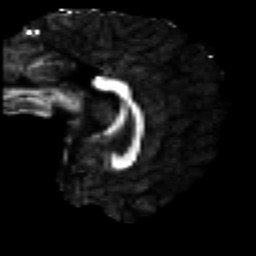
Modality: FA
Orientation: sagittal
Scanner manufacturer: ge
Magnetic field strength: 3 T
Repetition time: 7.98 s
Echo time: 0.0701 s